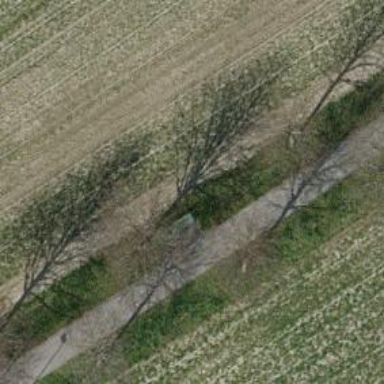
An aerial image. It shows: Bench.